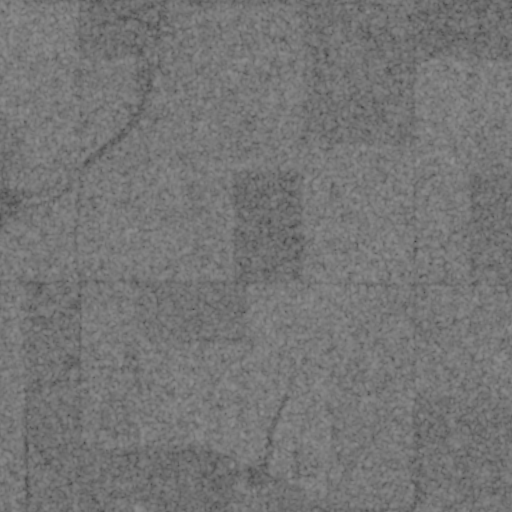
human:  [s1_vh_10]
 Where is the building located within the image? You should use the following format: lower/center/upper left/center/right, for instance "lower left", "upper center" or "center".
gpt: The building is located in the lower left of the image.
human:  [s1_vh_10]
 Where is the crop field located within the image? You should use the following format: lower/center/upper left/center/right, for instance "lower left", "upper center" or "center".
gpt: There is no crop field in the image.

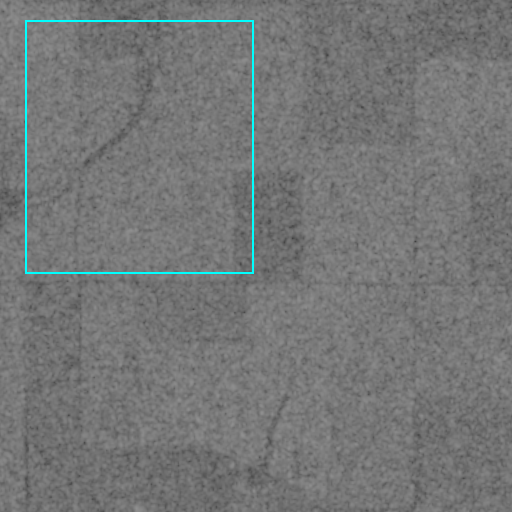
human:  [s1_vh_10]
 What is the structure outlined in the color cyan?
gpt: There is no cyan outline.
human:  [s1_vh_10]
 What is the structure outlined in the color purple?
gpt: There is no structure outlined in purple.